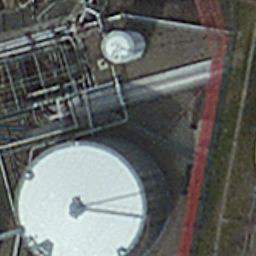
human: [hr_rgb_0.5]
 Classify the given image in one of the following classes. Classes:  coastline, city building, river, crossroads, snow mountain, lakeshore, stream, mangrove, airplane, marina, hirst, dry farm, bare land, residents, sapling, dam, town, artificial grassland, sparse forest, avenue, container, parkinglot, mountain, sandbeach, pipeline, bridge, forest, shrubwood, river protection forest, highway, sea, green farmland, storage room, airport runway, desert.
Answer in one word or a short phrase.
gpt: storage room